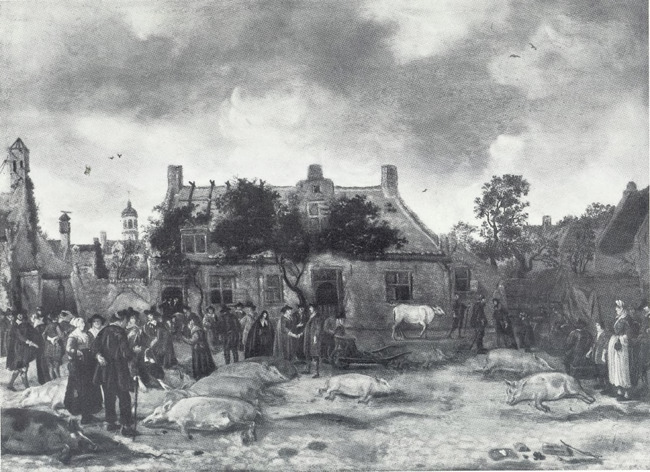
Title: The market
Artist: Sybrand van Beest
Earliest date: 1649
Latest date: 1649
Genre: painting
Iconography: cattle
Keywords: pig market, cityscape, pig, cow, building, market vendor